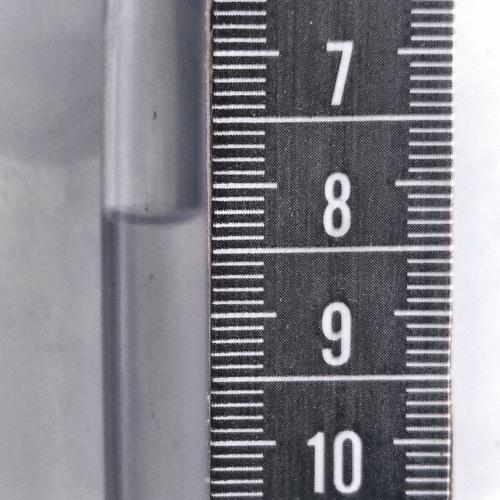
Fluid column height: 8.2 cm